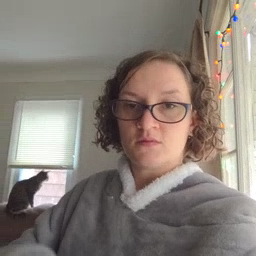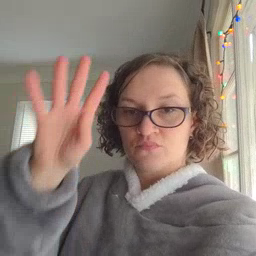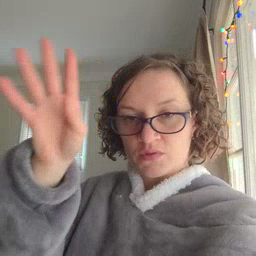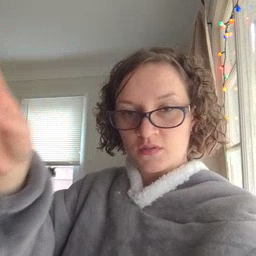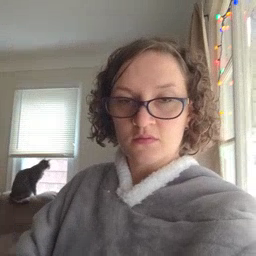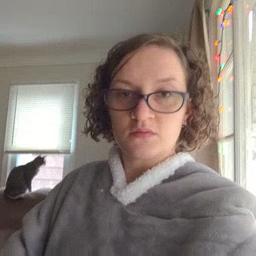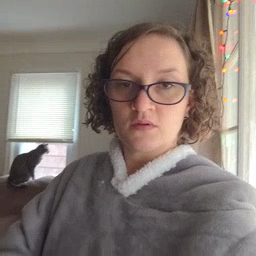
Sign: pretend